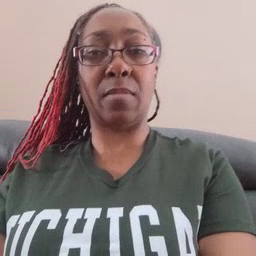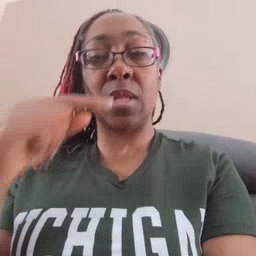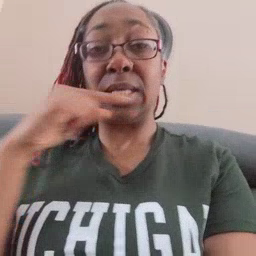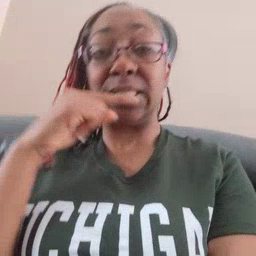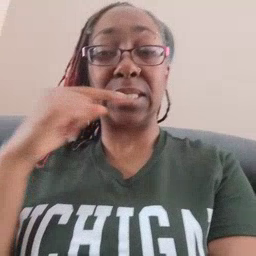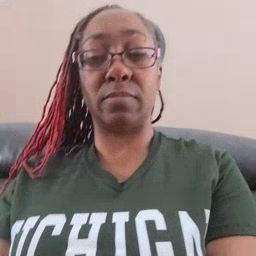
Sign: toothbrush